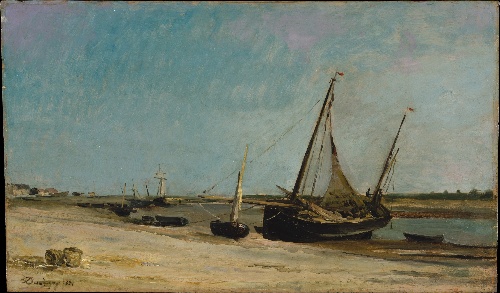
Title: Boats on the Seacoast at Étaples
Artist: Charles-François Daubigny
Artist bio: French, Paris 1817–1878 Paris
Date: 1871
Object type: Painting
Classification: Paintings
Medium: Oil on wood
Dimensions: 13 1/2 x 22 7/8 in. (34.3 x 58.1 cm)
Department: European Paintings
Credit line: Catharine Lorillard Wolfe Collection, Wolfe Fund, 1903
Accession year: 1903
Repository: Metropolitan Museum of Art, New York, NY
Tags: Seascapes|Boats